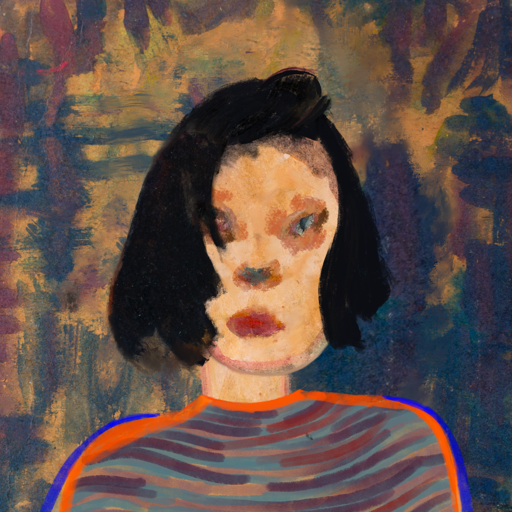
Background: InTheSun, Head And Neck Front: Childish, Face Front: Boggyland, Bust: Experience, Hair Front: Mosgoul, Head Accessory: Blank, Second Necklace: Blank, Necklace: Blank, Baby: Blank